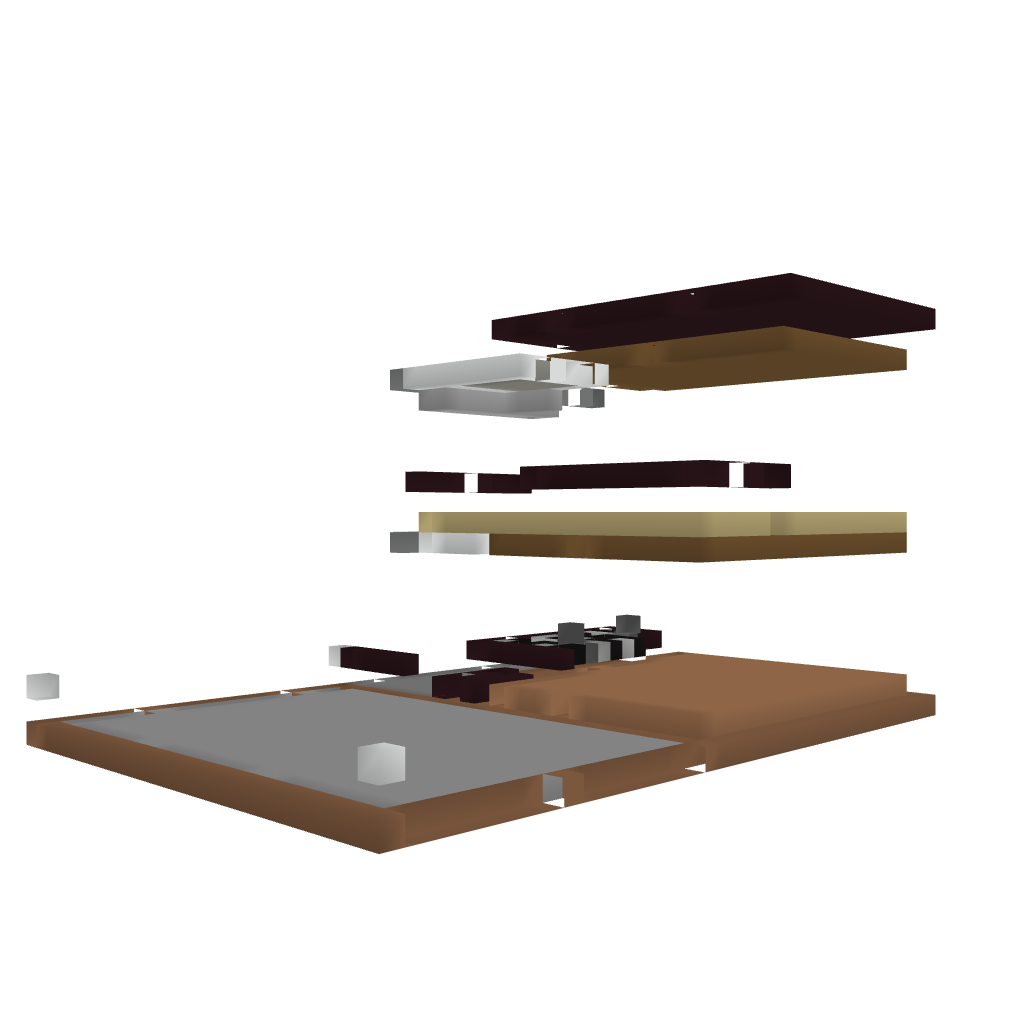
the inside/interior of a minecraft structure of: A Modern Home